Field crop: tomato
Growth stage: 1
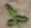
Species: solanum